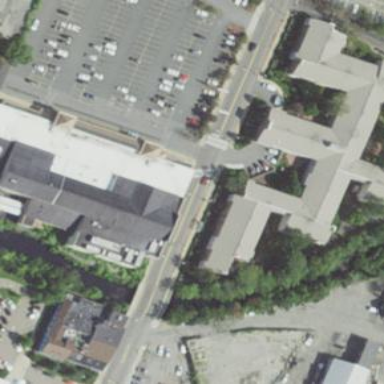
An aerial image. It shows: Building that houses supermarket.